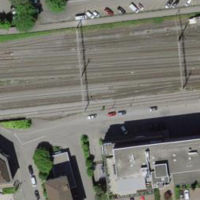
EUNIS habitat code: 57
Species observed at this site:
Caltha palustris